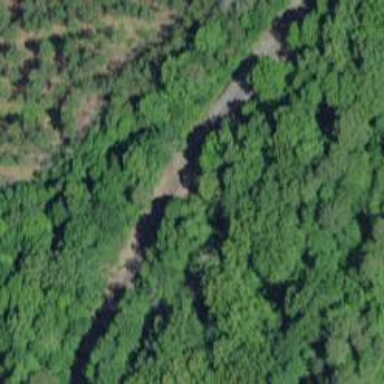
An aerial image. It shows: Railway track.